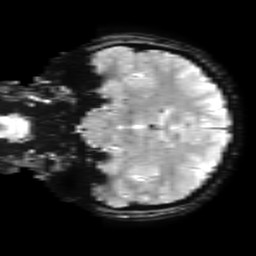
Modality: T2starw
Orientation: coronal
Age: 29
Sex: male
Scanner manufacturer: ge
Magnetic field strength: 3 T
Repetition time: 0.65 s
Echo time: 0.02 s